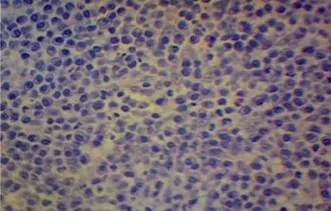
(A) Pituitary gland histopathology report: dense lymphoplasmacytic inflammatory infiltrates.
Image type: pathology (immunostaining)